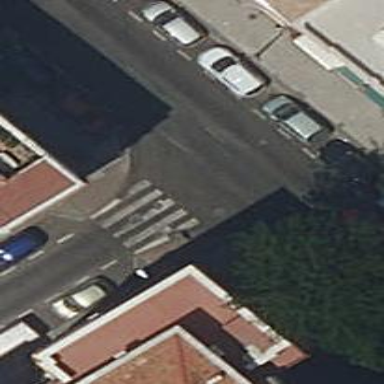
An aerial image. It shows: Asphalt footway with uncontrolled crossing. The crossing has markings.